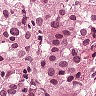
Metastatic tissue present: yes